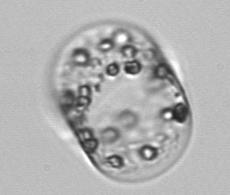
Label: Guinardia_flaccida